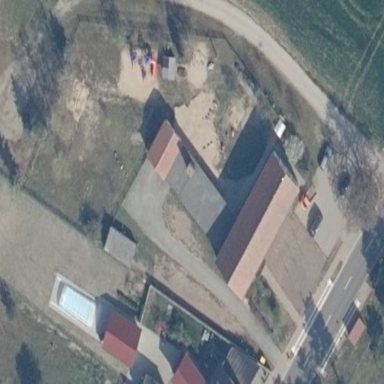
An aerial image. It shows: Kindergarten.